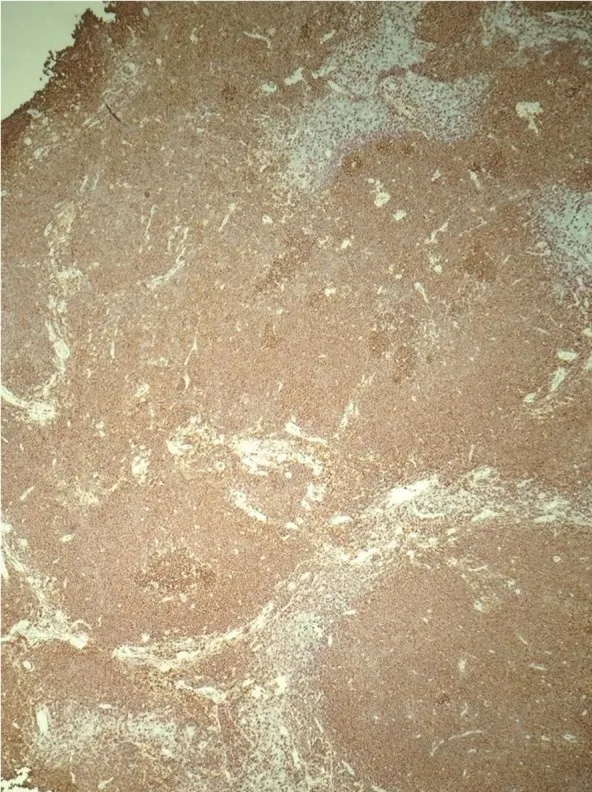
CD20 B-cell stain showing a nodular pattern with widened marginal zones.
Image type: pathology (immunostaining)